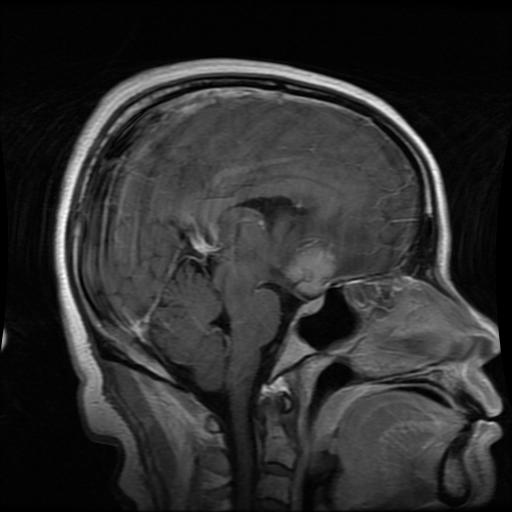
Label: meningioma